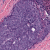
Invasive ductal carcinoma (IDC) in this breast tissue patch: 0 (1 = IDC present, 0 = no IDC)